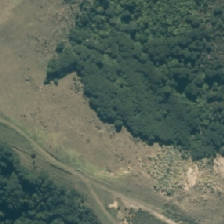
Land cover: grose_broom